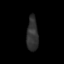
Tissue: skin
Cell type: Epithelial cells
Senescence score: 0.2461
Nuclear area (px): 384
Mean DAPI intensity: 48.307